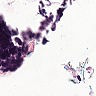
Metastatic tissue present: no